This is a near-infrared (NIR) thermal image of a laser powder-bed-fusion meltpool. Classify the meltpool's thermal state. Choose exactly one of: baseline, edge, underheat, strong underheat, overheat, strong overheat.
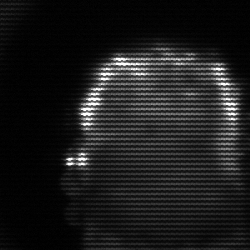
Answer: baseline